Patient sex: M
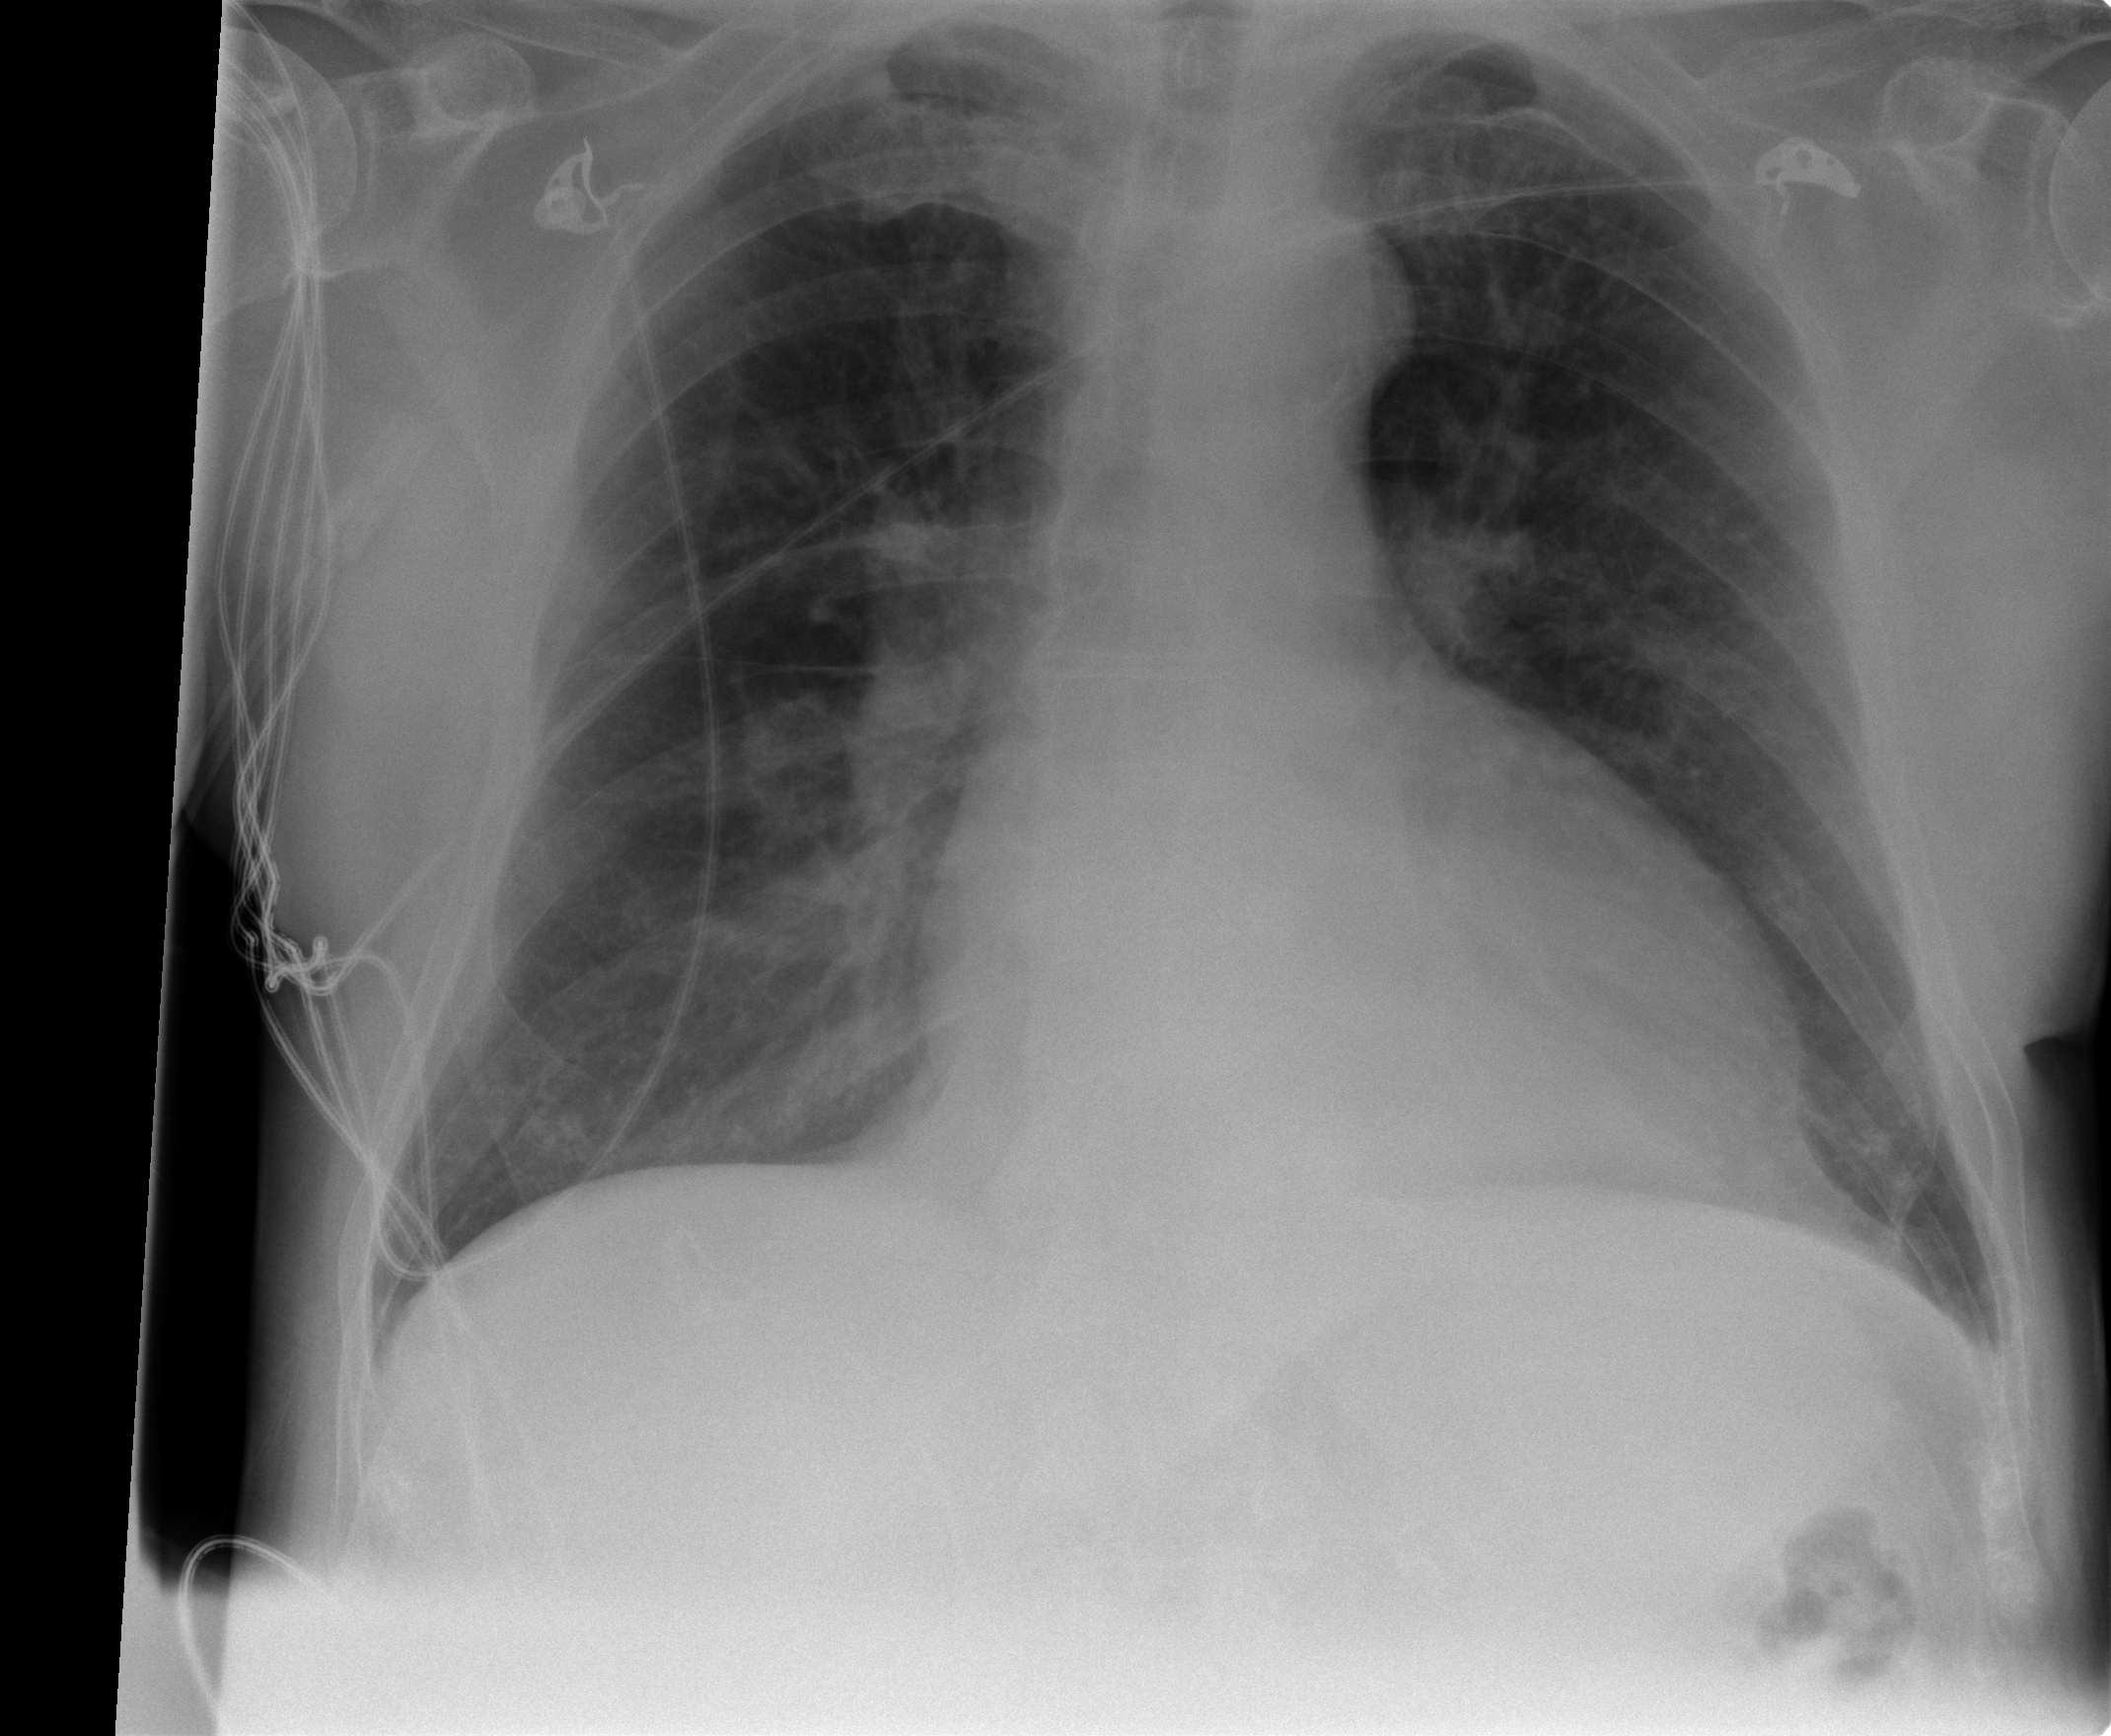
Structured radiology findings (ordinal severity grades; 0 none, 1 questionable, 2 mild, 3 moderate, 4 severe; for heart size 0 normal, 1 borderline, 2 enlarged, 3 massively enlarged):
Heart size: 2
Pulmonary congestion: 1
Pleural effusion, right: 0
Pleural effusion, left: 0
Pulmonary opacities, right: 0
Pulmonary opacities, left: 0
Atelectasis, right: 0
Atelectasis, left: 0